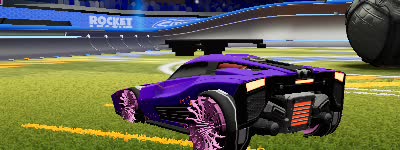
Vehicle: breakout